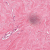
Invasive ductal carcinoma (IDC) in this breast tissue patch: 0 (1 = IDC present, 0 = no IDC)